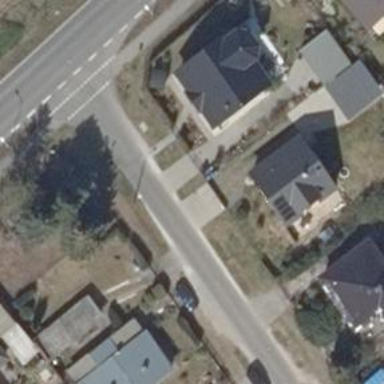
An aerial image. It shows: Driveway leading to service road.